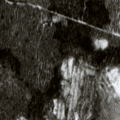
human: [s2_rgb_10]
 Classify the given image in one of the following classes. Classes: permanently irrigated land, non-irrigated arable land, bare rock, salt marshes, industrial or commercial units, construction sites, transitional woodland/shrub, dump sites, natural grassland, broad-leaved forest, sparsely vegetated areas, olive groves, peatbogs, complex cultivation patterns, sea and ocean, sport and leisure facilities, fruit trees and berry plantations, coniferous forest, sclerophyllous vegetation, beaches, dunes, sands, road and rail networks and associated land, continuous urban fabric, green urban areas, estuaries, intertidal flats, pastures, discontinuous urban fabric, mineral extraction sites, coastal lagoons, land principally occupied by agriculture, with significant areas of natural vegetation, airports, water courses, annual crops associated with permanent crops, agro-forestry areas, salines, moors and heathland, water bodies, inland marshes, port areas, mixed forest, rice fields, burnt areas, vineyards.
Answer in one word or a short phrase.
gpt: coniferous forest, mixed forest